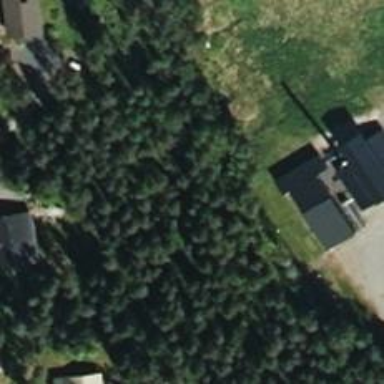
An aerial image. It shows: Forest area.